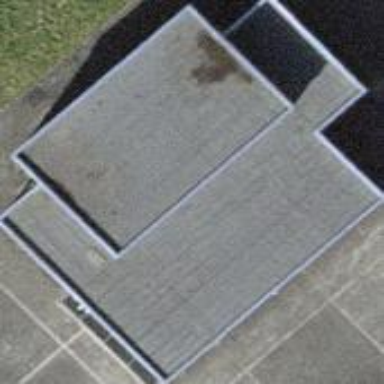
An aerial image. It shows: Service building.